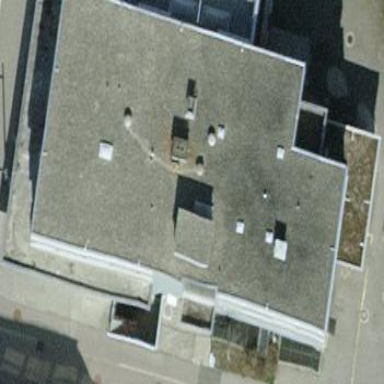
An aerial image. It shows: Flat roof retail building.